Question: I've been following the this tutoral to get an access token for azure service bus so that I can post messages to a queue using Postman:
<URL>
Following the example through works and I can get an access token. However, the example uses the older v1 token endpoints eg
<URL>
I want to use the current v2 endpoint eg
<URL>
But when I switch get this error:
'''
AADSTS70011: The provided request must include a 'scope' input parameter. The provided value for the input parameter 'scope' is not valid. The scope https://servicebus.azure.net is not valid.
'''
I'm assuming that the name of the scope must have changed and I cannot find any documentation about what scopes are for azure services. I've tried a bunch of things such as <URL>
and <URL> and googling but I've found nothing.
## Update
Following on from the answers provided I have appended ".default" to the requested scope. This hasn't solved to the problem but has changed the error message I now get Error: invalid_client in the postman console.
I'm trying with the postman "get new access token" feature and have set it like this
[
## Update 2
Grant type was wrong in the last update - should be client credentials then it will work.
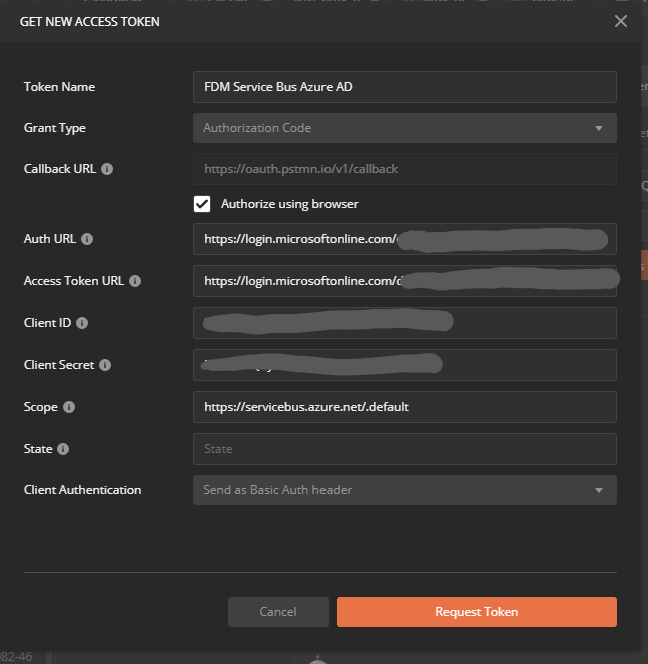
Answer: When using 'v2.0' endpoint of the <URL> to the url, it should be 'https://servicebus.azure.net/.default'.
<URL>